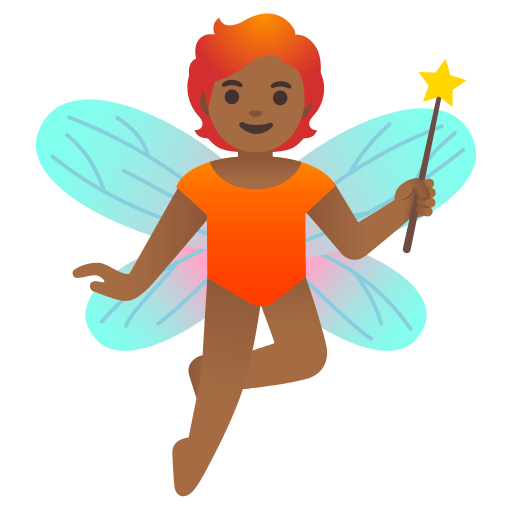
Emoji: 🧚🏾